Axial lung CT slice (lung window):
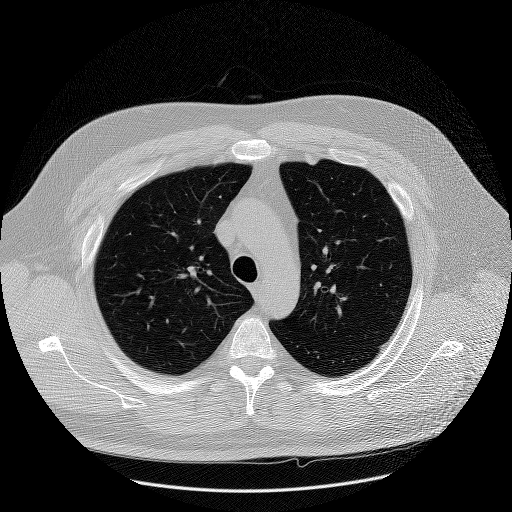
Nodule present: no